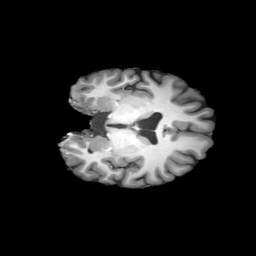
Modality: T1w
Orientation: coronal